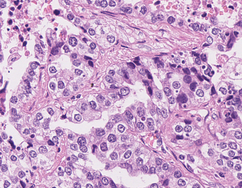
Tumor epithelial tissue: yes
Tumor-associated stroma tissue: yes
Normal tissue: no